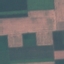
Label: AnnualCrop